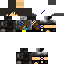
A female human skin with dark skin, wearing brown long hair dressed in a blue hoodie and black pants, featuring a closed mouth.